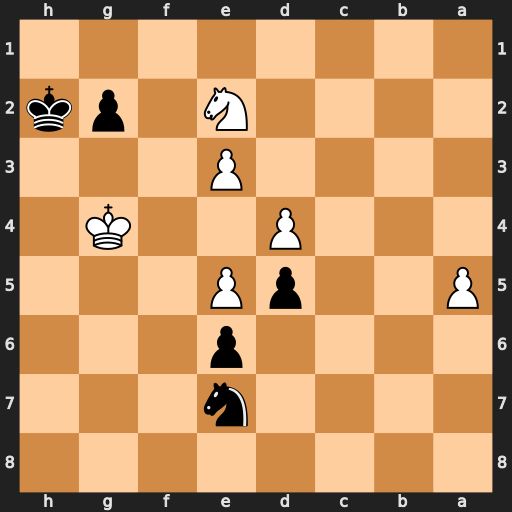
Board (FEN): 8/4n3/4p3/P2pP3/3P2K1/4P3/4N1pk/8
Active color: b
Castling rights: -
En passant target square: -
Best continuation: Nf5 a6 Ng3 Ng1 Kxg1